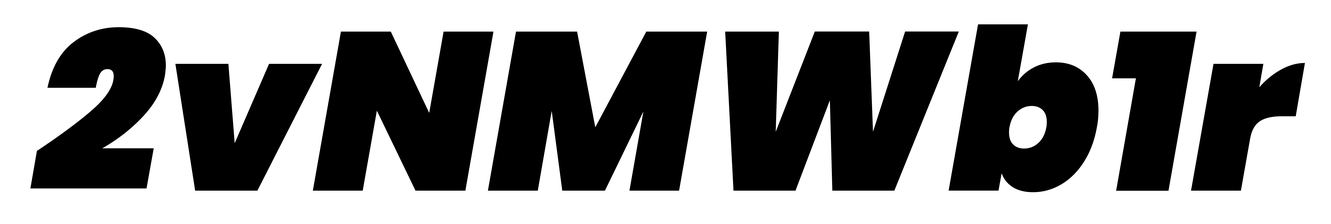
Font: Poppins-BlackItalic